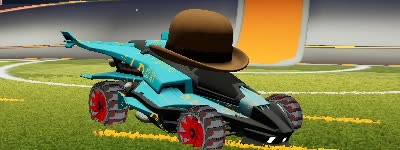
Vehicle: aftershock